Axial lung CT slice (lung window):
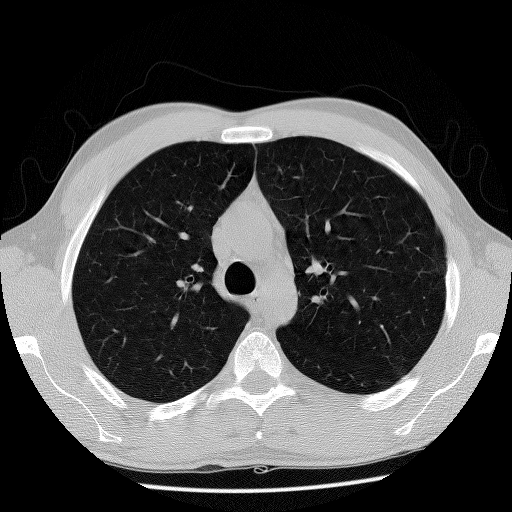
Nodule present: no